Question: I have created sharing buttons for my website but it looks a bit messed up on Firefox and Opera. Although it looks good on Chrome and even IE. Here is what it looks like:

If you're using Firefox or Opera, you can see it live here: gdgtarena.com/2014/09/27/smartthings/
Here is the CSS:
'''
/*
* Share It! Edit the CSS as you want :)
*/
@media all {
.si-button{
position: relative;
display: inline-block;
overflow: hidden;
padding: 4px 12px;
text-align: center;
text-transform: uppercase;
white-space: nowrap;
font-family: 'Roboto Condensed',sans-serif;
font-weight: 300;
font-size: 14px;
line-height: 24px;
color: #fff;
background-color: #2878c8;
cursor: pointer;
user-select: none;
transition: all .4s ease-in-out;
text-decoration: none !important;
}
.si-share-button, .si-share-counter {
display: inline-block;
white-space: nowrap;
line-height: 16px;
}
.si-share-counter {
margin: -4px -12px;
padding: 8px;
font-weight: 300;
background-color: rgba(0,0,0,.15);
}
.si-share-text {
padding-left: 20px;
text-align: center; !important;
float: left;
margin: 0px !important;
}
.si-button-facebook{
color: #fff;
background-color: #3b5998;
border-color: #3b5998;
}
.si-button-facebook:hover{
background-color: #2d4373;
border-color: #2d4373;
}
.si-button-twitter{
color: #fff;
background-color: #55acee;
border-color: #55acee;
}
.si-button-twitter:hover{
background-color: #2878B5;
border-color: #2878B5;
}
.si-button-gplus{
color: #fff;
background-color: #dd4b39;
border-color: #dd4b39;
}
.si-button-gplus:hover{
background-color: #C23321;
border-color: #C23321;
}
.si-button-reddit{
color: #fff;
background-color: #F05E29;
border-color: #F05E29;
}
.si-button-reddit:hover{
background-color: #D3400B;
border-color: #D3400B;
}
.si-button-pocket{
color: #fff;
background-color: #EB5252;
border-color: #EB5252;
}
.si-button-pocket:hover{
background-color: #CC4242;
border-color: #CC4242;
}
.si-button-linkedin{
color: #fff;
background-color: #0e76a8;
border-color: #0e76a8;
}
.si-button-linkedin:hover{
background-color: #075376;
border-color: #075376;
}
.si-button-pinterest{
color: #fff;
background-color: #cb2028;
border-color: #cb2028;
}
.si-button-pinterest:hover{
background-color: #9A151C;
border-color: #9A151C;
}
.si-icon{
width: 16px;
height: 16px;
display: inline-block;
font-size: 40px;
margin-right: 8px;
vertical-align: top;
}
.si-box-share{
float: left;
width: 100%;
margin-right: 5px;
}
.shareit{
float: left !important;
overflow: hidden !important;
}
.shareit-small{
text-align: center !important;
overflow: hidden !important;
}
.si-share-box{
margin-bottom: 2%!important;
margin-top: 5px;
text-decoration: none !important;
}
.si-share-box a{
text-decoration: none !important;
}
}
@media screen and (min-width: 10px) and (max-width: 299px){
.si-button-linkedin, .si-button-pinterest{
display: none;
}
}
@media screen and (min-width: 299px) and (max-width: 480px){
.si-share-text{
display: none;
}
.si-share-counter{
display: none;
}
.si-icon{
display: inline;
}
.shareit{
top: .3em;
text-align: center;
float: none !important;
}
.si-button-linkedin, .si-button-pinterest{
display: none;
}
}
@media screen and (min-width: 481px) and (max-width: 786px){
.si-share-text{
display: none;
}
.si-share-counter{
display: none;
}
.si-icon{
display: inline;
}
.shareit{
top: .3em;
text-align: center;
float: none !important;
}
.si-button{
width: 8%;
}
}
@media screen and (min-width: 787px) and (max-width: 1200px){
.si-share-text{
display: none;
}
.si-share-counter{
display: none;
}
.si-icon{
display: inline;
}
.shareit{
top: .3em;
text-align: center;
float: none !important;
}
.si-button{
width: 8%;
}
}
@media screen and (min-width: 1200px) and (max-width: 4200px){
.si-button-reddit, .si-button-pocket{
width: 9%;
}
}
'''
And the HTML (and a bit of PHP) :
'''
<div class="si-share-box">
<a class="si-share-box" href="https://twitter.com/intent/tweet?text=' . $title . ' - '. $shortlink .'" onclick="window.open(this.href, 'mywin',
'left=50,top=50,width=600,height=350,toolbar=0'); return false;">
<div class="si-button si-button-twitter" title="Tweet on Twitter">
<span class="si-share-button"><span class="si-icon"></span>
<i class="shareit-twitter shareit"></i>
<p class="si-share-text">Tweet</p>
</span>
<span class="si-share-counter">'.$socialShareCount->getTweetCount().'</span>
</div>
</a>
<a class="si-share-box" href="http://www.facebook.com/sharer.php?u=' . urlencode(get_permalink()) . '" onclick="window.open(this.href, 'mywin',
'left=50,top=50,width=600,height=350,toolbar=0'); return false;">
<div class="si-button si-button-facebook" title="Share link on Facebook">
<span class="si-share-button"><span class="si-icon"></span>
<i class="shareit-facebook shareit"></i>
<p class="si-share-text">Like</p>
</span>
<span class="si-share-counter">'. $facebookCount['share_count'].'</span>
</div>
</a>
<a class="si-share-box" href="http://plus.google.com/share?url=' . get_permalink() . '" onclick="window.open(this.href, 'mywin',
'left=50,top=50,width=600,height=350,toolbar=0'); return false;">
<div class="si-button si-button-gplus" title="Share link on Google+">
<span class="si-share-button"><span class="si-icon"></span>
<i class="shareit-gplus shareit"></i>
<p class="si-share-text">Share</p>
</span>
<span class="si-share-counter">'.get_plusones_si($url).'</span>
</div>
</a>
<a class="si-share-box" href="https://getpocket.com/save?url=' . urlencode( get_permalink() ) . '&amp;media=' . (!empty($image[0]) ? $image[0] : '') . '" onclick="window.open(this.href, 'mywin',
'left=50,top=50,width=600,height=350,toolbar=0'); return false;">
<div class="si-button si-button-pocket" title="Save to Pocket">
<i class="shareit-pocket shareit-small"></i>
</span>
</div>
</a>
<a class="si-share-box" href="http://reddit.com/submit?url=' . get_permalink() . '" onclick="window.open(this.href, 'mywin',
'left=50,top=50,width=600,height=350,toolbar=0'); return false;">
<div class="si-button si-button-reddit" title="Share link on Reddit">
<i class="shareit-reddit shareit-small"></i>
</span>
</div>
</a>
<a class="si-share-box" href="https://linkedin.com/shareArticle?mini=true&url=' . $title .' | '. $shortlink . ' &via=' . urlencode($twetter_user ? $twetter_user : get_bloginfo('name')) .'" onclick="if(!document.getElementById('td_social_networks_buttons')){window.open(this.href, 'mywin',
'left=50,top=50,width=600,height=350,toolbar=0'); return false;}" >
<div class="si-button si-button-linkedin" title="Share link on LinkedIn">
<i class="shareit-linkedin shareit-small"></i>
</span>
</div>
</a>
<a class="si-share-box" href="http://pinterest.com/pin/create/button/?url=' . get_permalink() . '&amp;media=' . (!empty($image[0]) ? $image[0] : '') . '" onclick="window.open(this.href, 'mywin',
'left=50,top=50,width=600,height=350,toolbar=0'); return false;">
<div class="si-button si-button-pinterest" title="Pin it on Pinterest">
<i class="shareit-pinterest shareit-small"></i>
</span>
</div>
</a>
</div>
'''
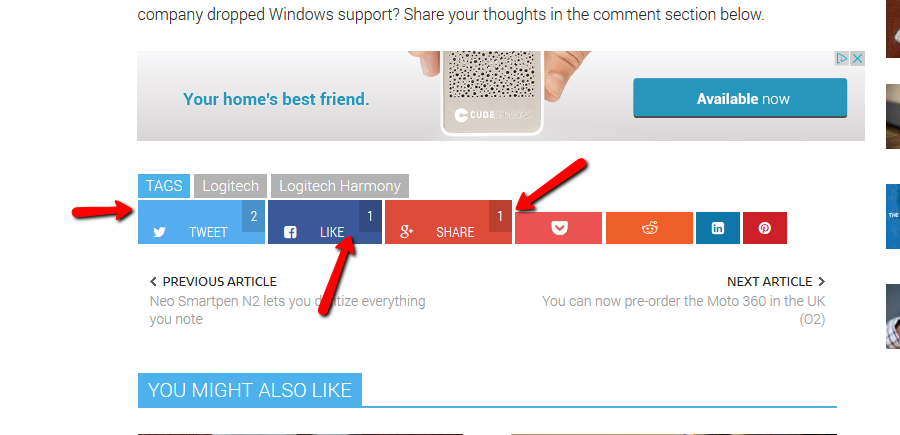
Answer: '<span class="si-icon"></span>' is causing the problem
I would do this:
'''
.si-icon { display: none; }
.si-share-text {
/*float: left; - take away the float */
line-height: 16px; /* add this lineheight */
margin: 0 !important;
padding-left: 20px;
padding-right: 20px; /* add this padding */
text-align: center;
}
'''
And this gives you the result you're looking for